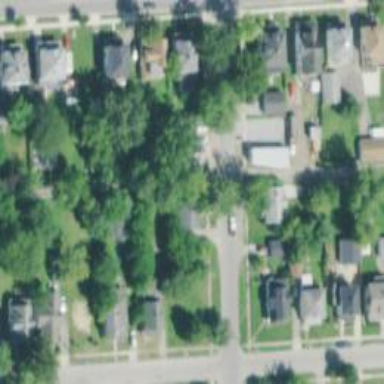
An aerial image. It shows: Alley classified as service road.